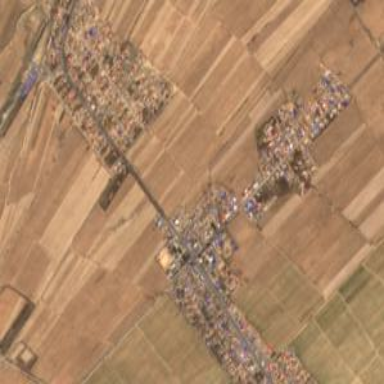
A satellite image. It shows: Ethnic township within town.